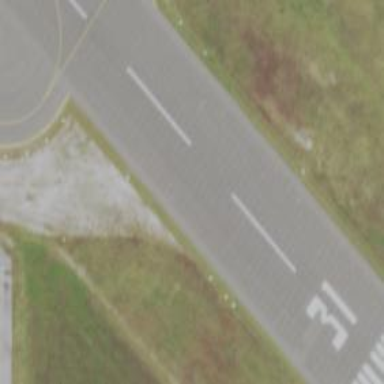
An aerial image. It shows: Asphalt runway at the airport.